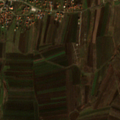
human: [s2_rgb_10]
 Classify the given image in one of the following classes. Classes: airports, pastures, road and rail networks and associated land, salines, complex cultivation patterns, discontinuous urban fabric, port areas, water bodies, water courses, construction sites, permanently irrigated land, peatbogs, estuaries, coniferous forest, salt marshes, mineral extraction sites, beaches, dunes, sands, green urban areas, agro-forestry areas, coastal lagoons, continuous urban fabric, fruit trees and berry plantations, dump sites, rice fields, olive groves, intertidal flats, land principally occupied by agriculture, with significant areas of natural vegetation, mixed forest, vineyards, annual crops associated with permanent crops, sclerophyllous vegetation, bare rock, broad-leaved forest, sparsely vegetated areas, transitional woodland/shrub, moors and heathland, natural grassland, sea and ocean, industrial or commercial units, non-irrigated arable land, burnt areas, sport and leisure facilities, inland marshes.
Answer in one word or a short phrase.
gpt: discontinuous urban fabric, non-irrigated arable land